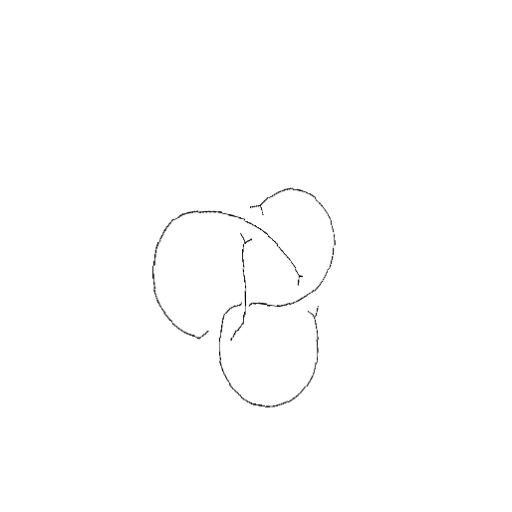
Crossing number: 4